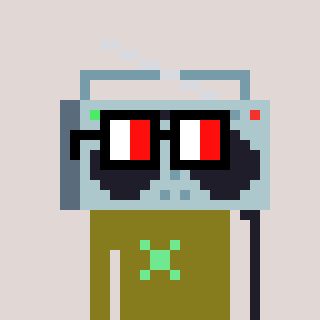
a pixel art character with square glasses with black frames and red eyes, a boombox-shaped head and a gunk-colored body on a warm background